Interaction volume radius: 10 \u00c5
Interaction volume height: 15 \u00c5
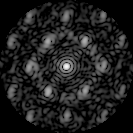
Disorder parameter: 0.549